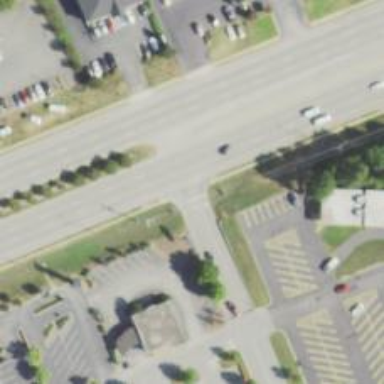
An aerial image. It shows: Road with stop sign.